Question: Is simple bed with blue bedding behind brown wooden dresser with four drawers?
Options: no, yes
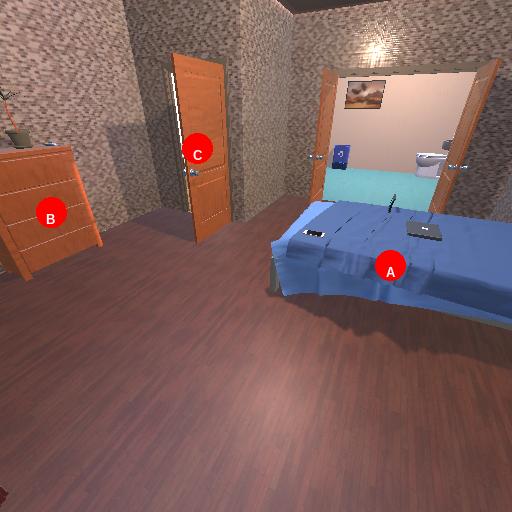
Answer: no